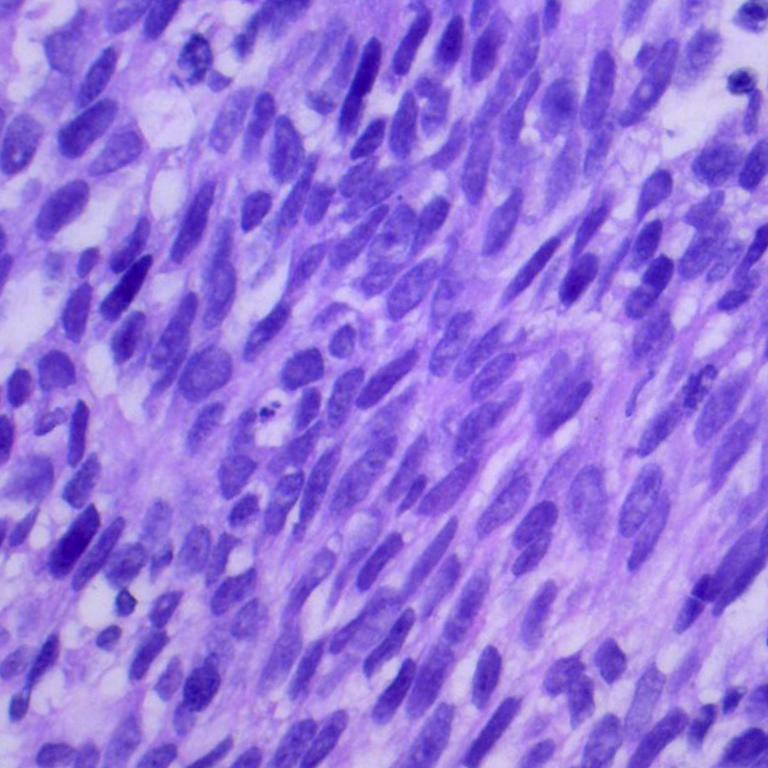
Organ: lung
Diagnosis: squamous carcinomas